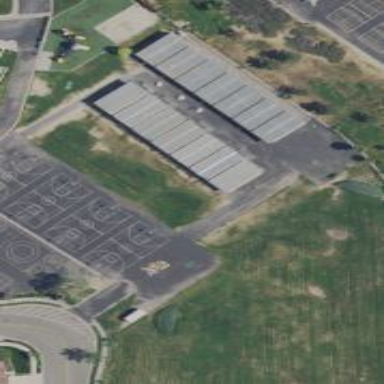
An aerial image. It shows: Basketball court located in leisure land pitch.